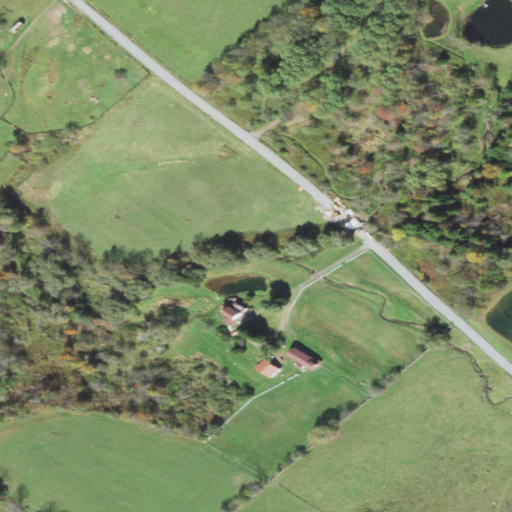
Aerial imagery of valley in Pennsylvania named Tinker Hollow containing pasture, deciduous forest, open development, mixed forest, woody wetlands, and low intensity development